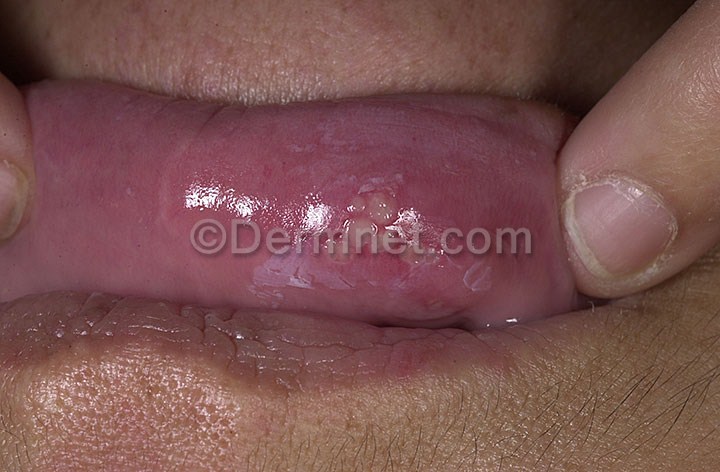
Disease: Warts Molluscum and other Viral Infections